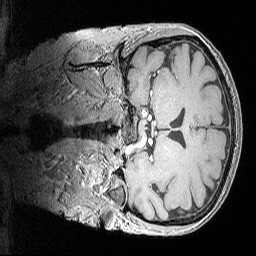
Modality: MP2RAGE
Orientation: coronal
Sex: female
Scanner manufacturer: siemens
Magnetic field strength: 3 T
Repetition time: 5 s
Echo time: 0.00292 s